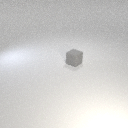
small gray rubber cube